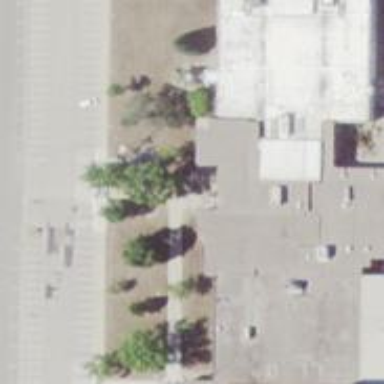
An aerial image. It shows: College building.